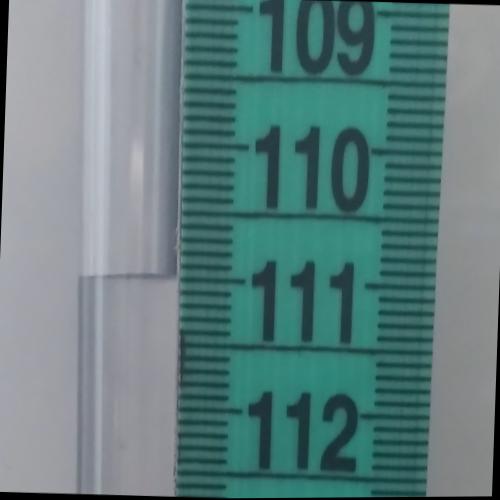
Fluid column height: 111.0 cm